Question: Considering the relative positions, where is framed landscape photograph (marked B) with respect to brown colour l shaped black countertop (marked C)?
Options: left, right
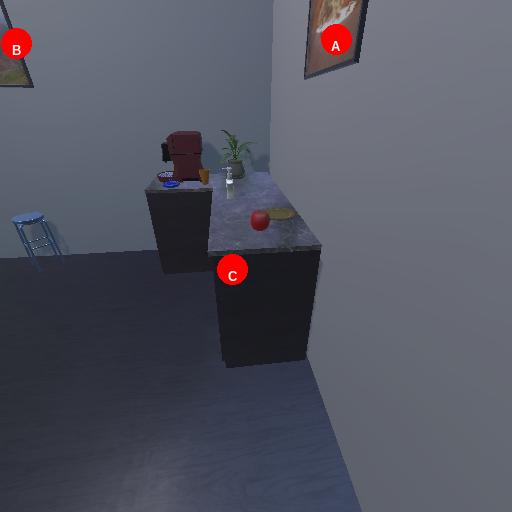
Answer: left